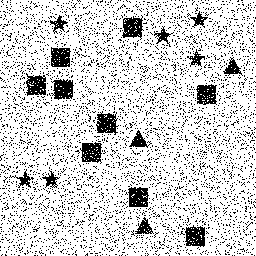
Squares: 9
Triangles: 3
Stars: 6
Total shapes: 18